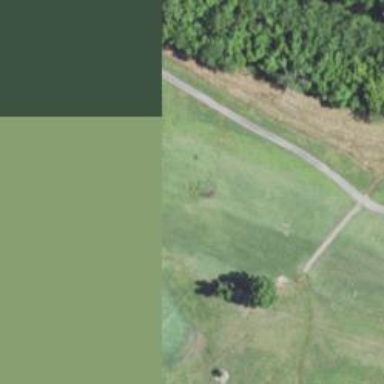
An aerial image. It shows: Golf hole.